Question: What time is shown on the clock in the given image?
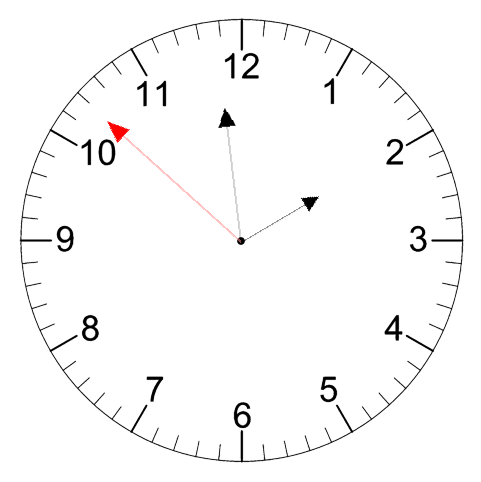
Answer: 01:58:52